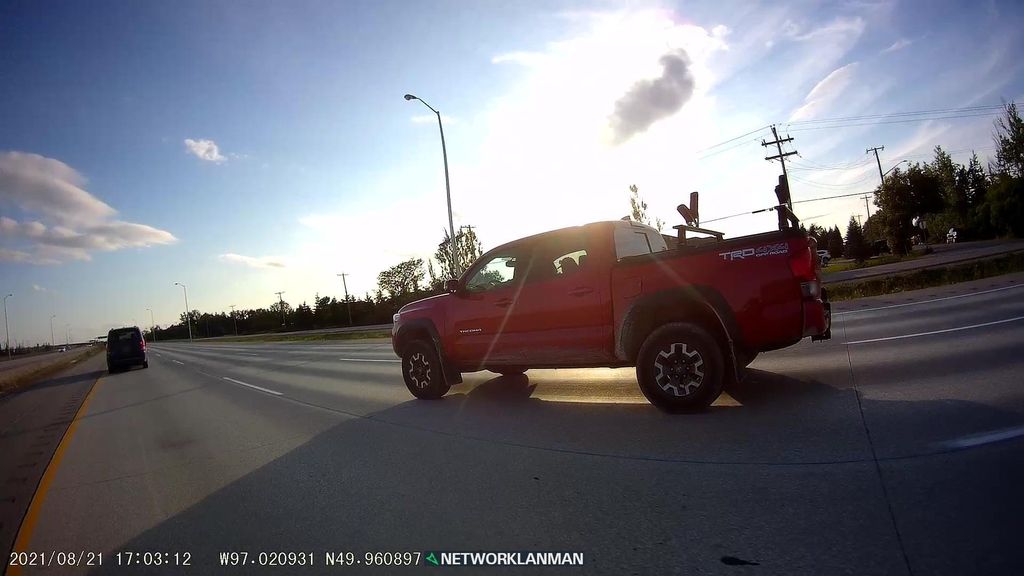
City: winnipeg